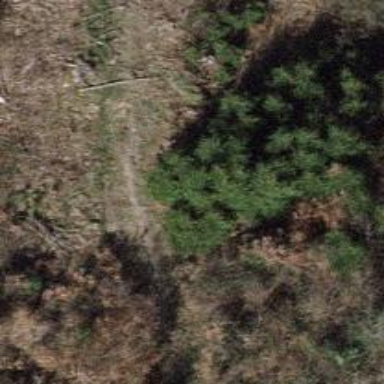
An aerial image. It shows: Path on the ground.